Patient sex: M
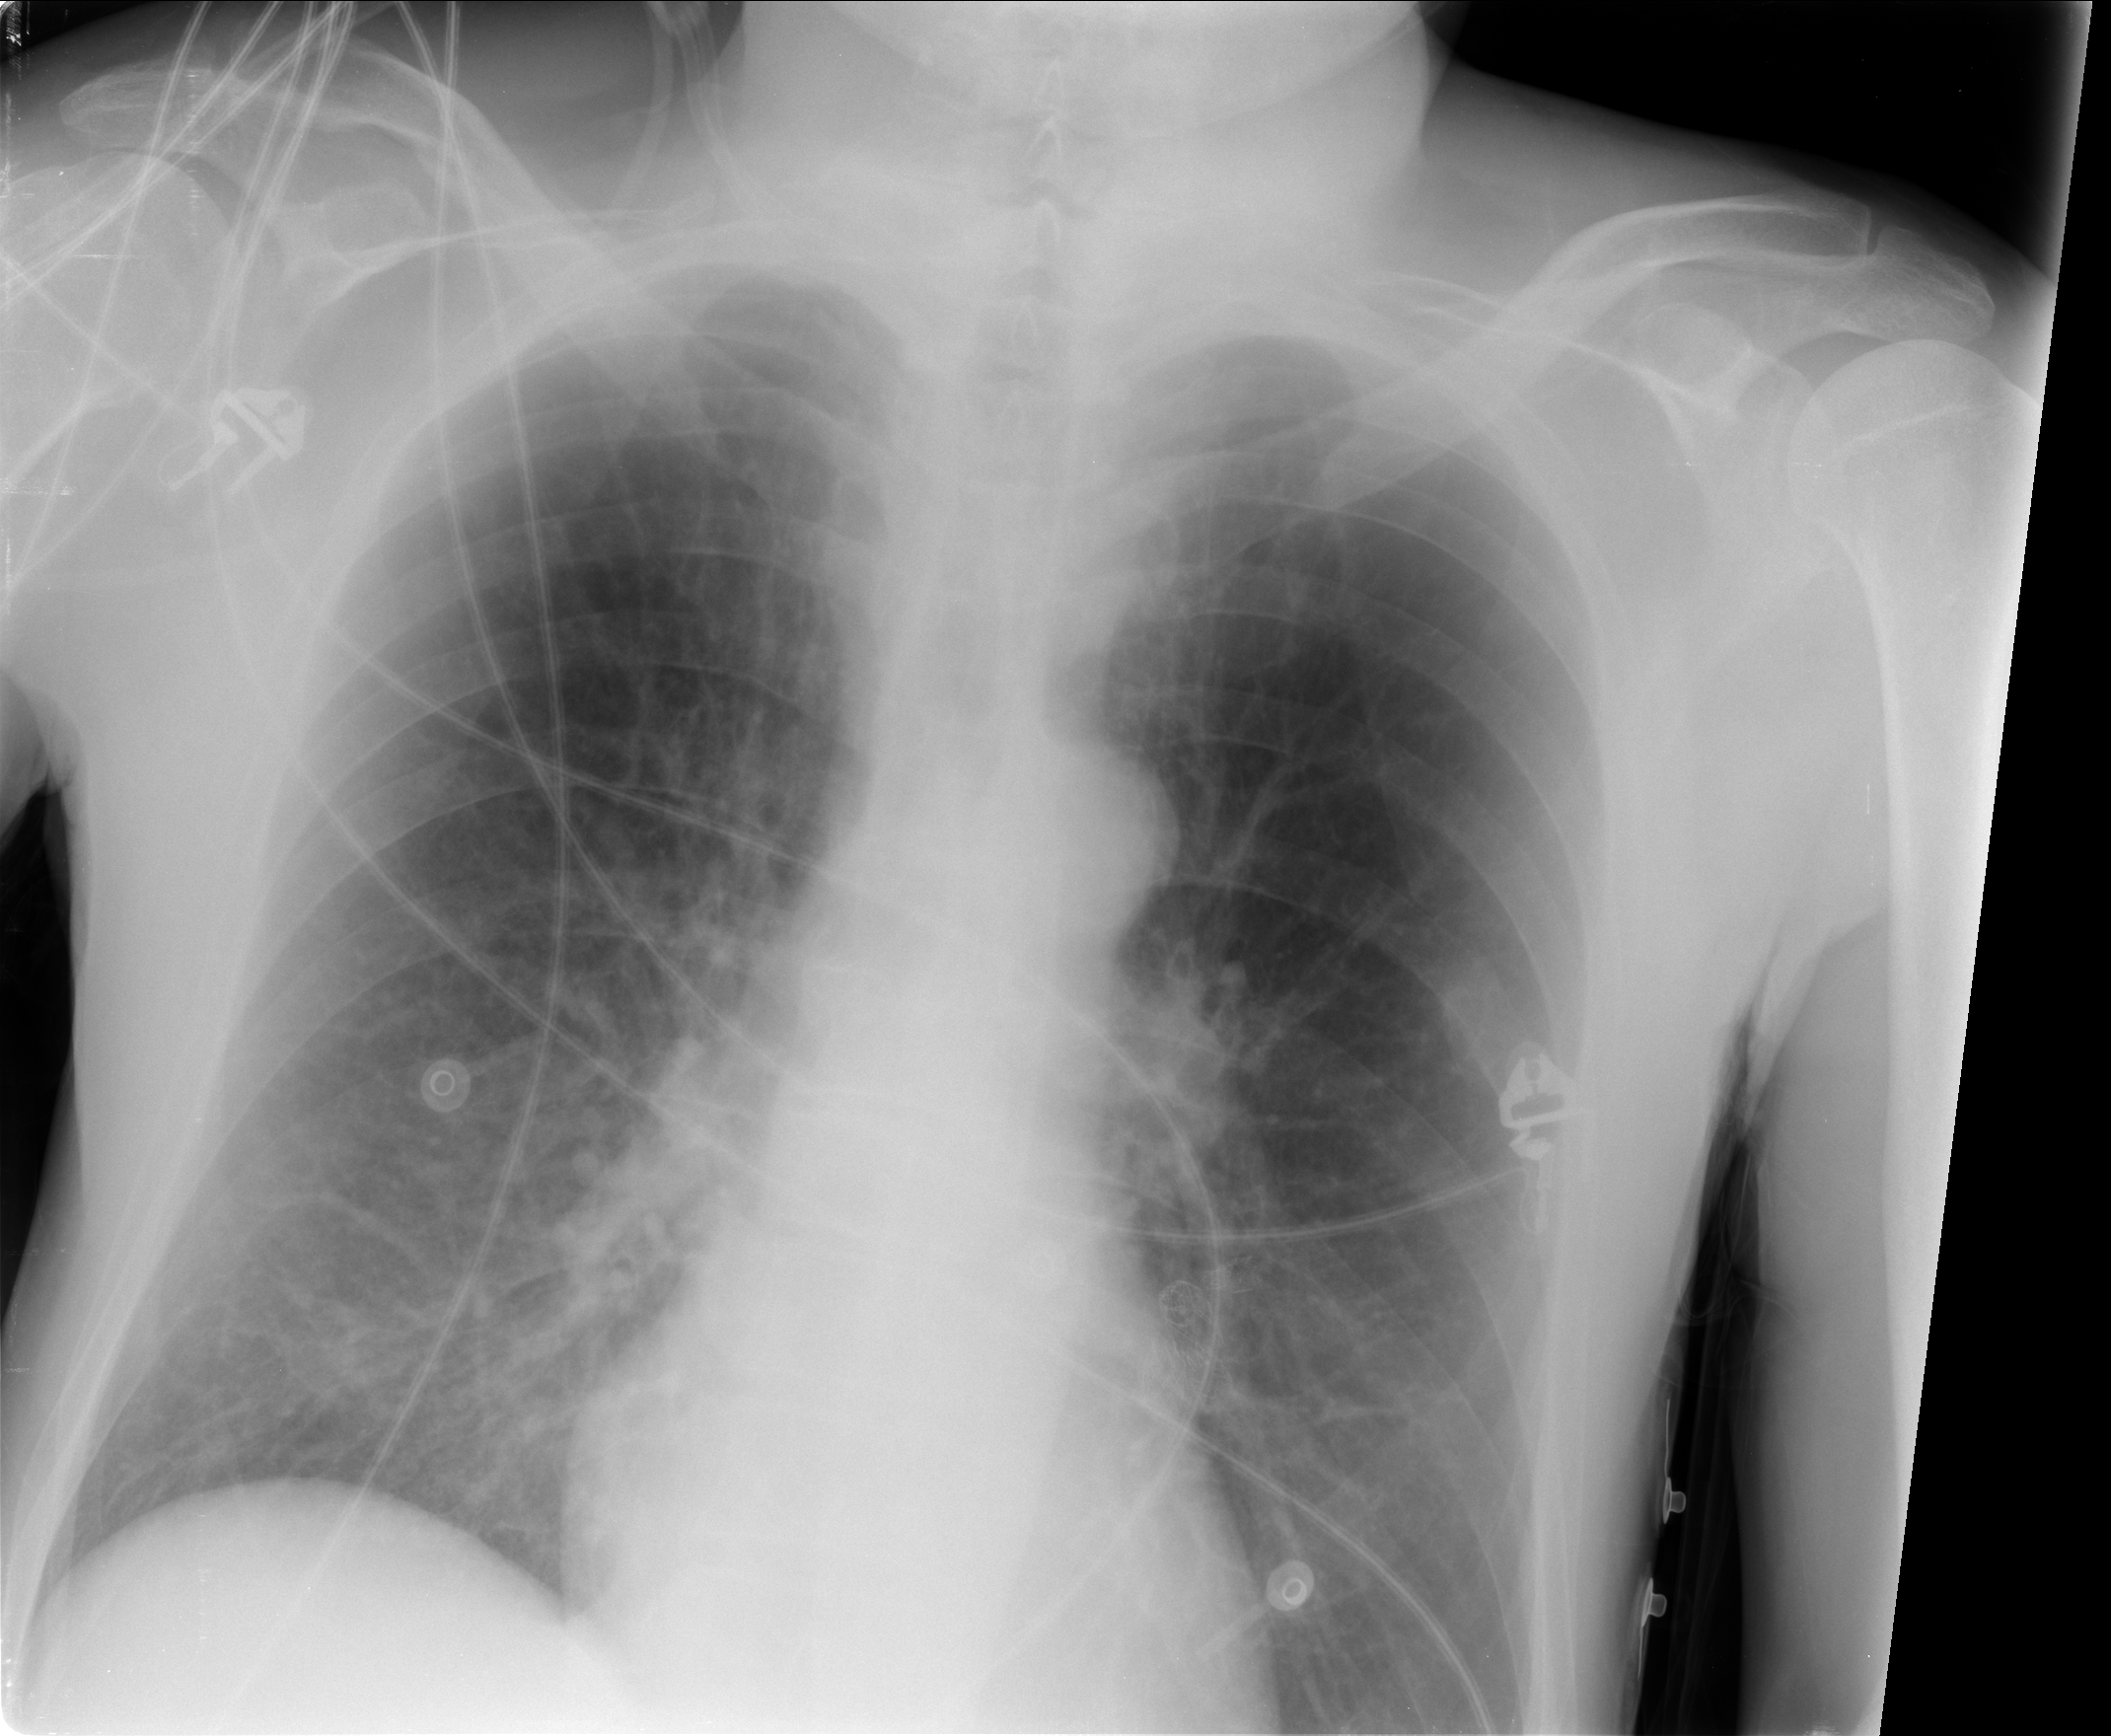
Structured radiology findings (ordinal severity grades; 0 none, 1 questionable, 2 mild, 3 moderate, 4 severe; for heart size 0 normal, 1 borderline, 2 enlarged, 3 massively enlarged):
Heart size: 0
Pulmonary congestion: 0
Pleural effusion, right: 0
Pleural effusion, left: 0
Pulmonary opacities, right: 0
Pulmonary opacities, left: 0
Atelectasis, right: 1
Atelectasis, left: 0